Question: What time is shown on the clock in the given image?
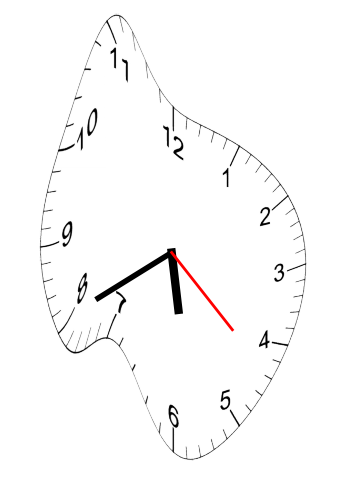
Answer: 05:40:22